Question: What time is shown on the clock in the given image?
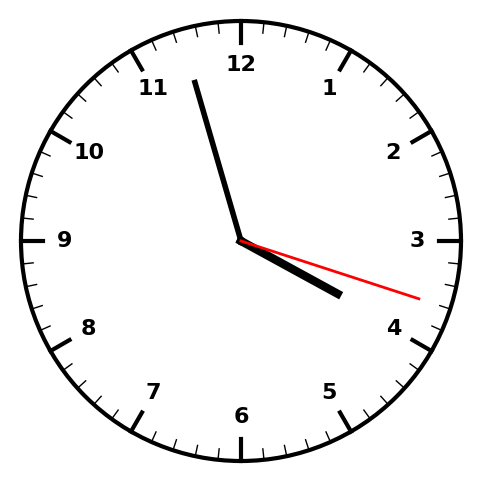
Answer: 03:57:18